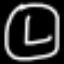
Label: clock